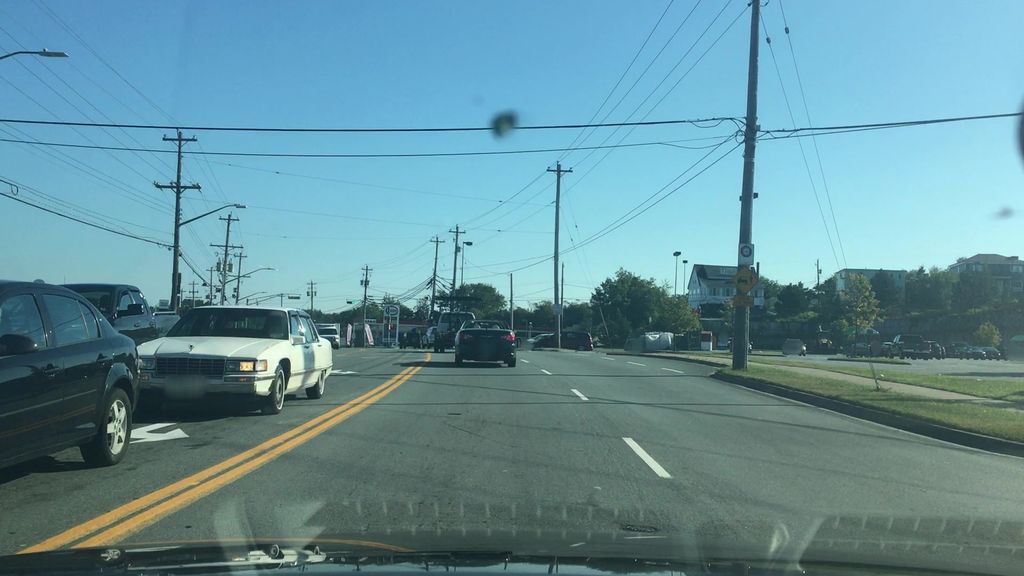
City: halifax